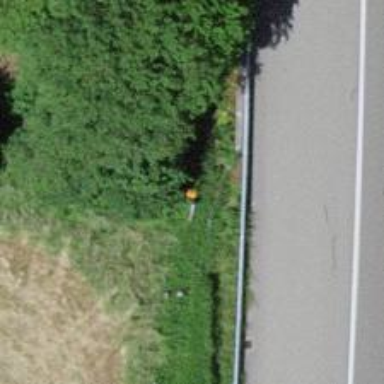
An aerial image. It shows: Aerial orange pipeline marker.